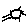
Label: sun